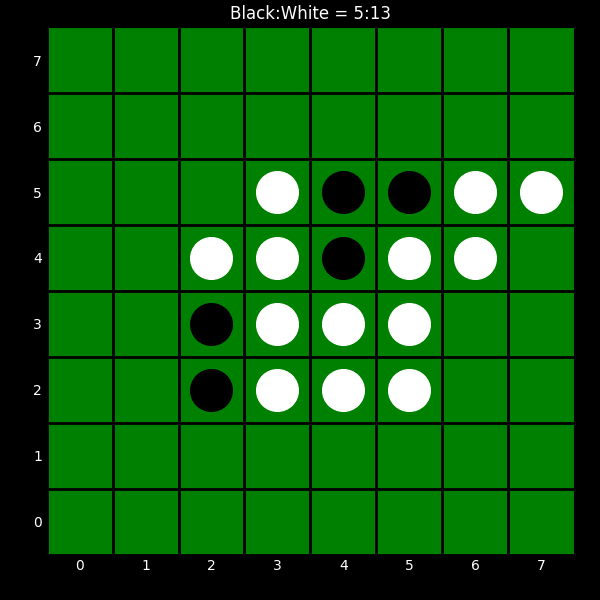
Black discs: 5
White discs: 13